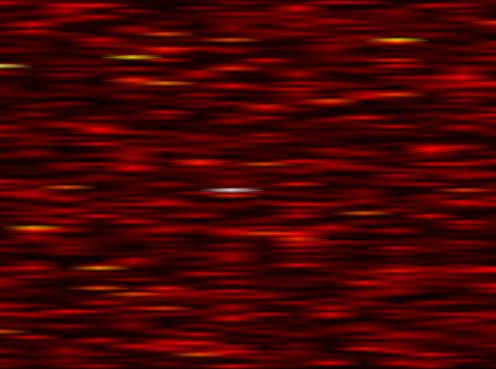
Label: WOLA